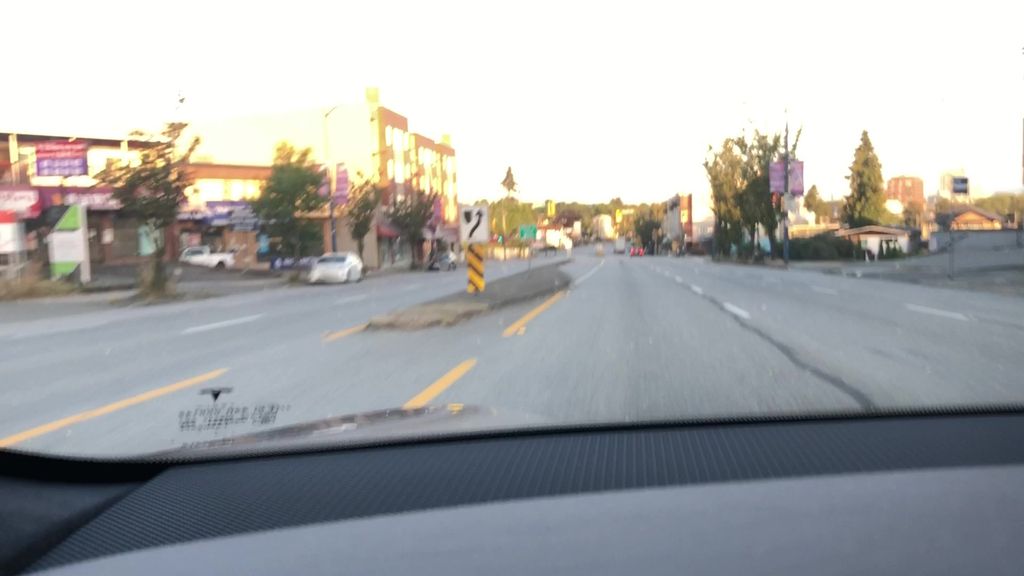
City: vancouver